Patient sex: F
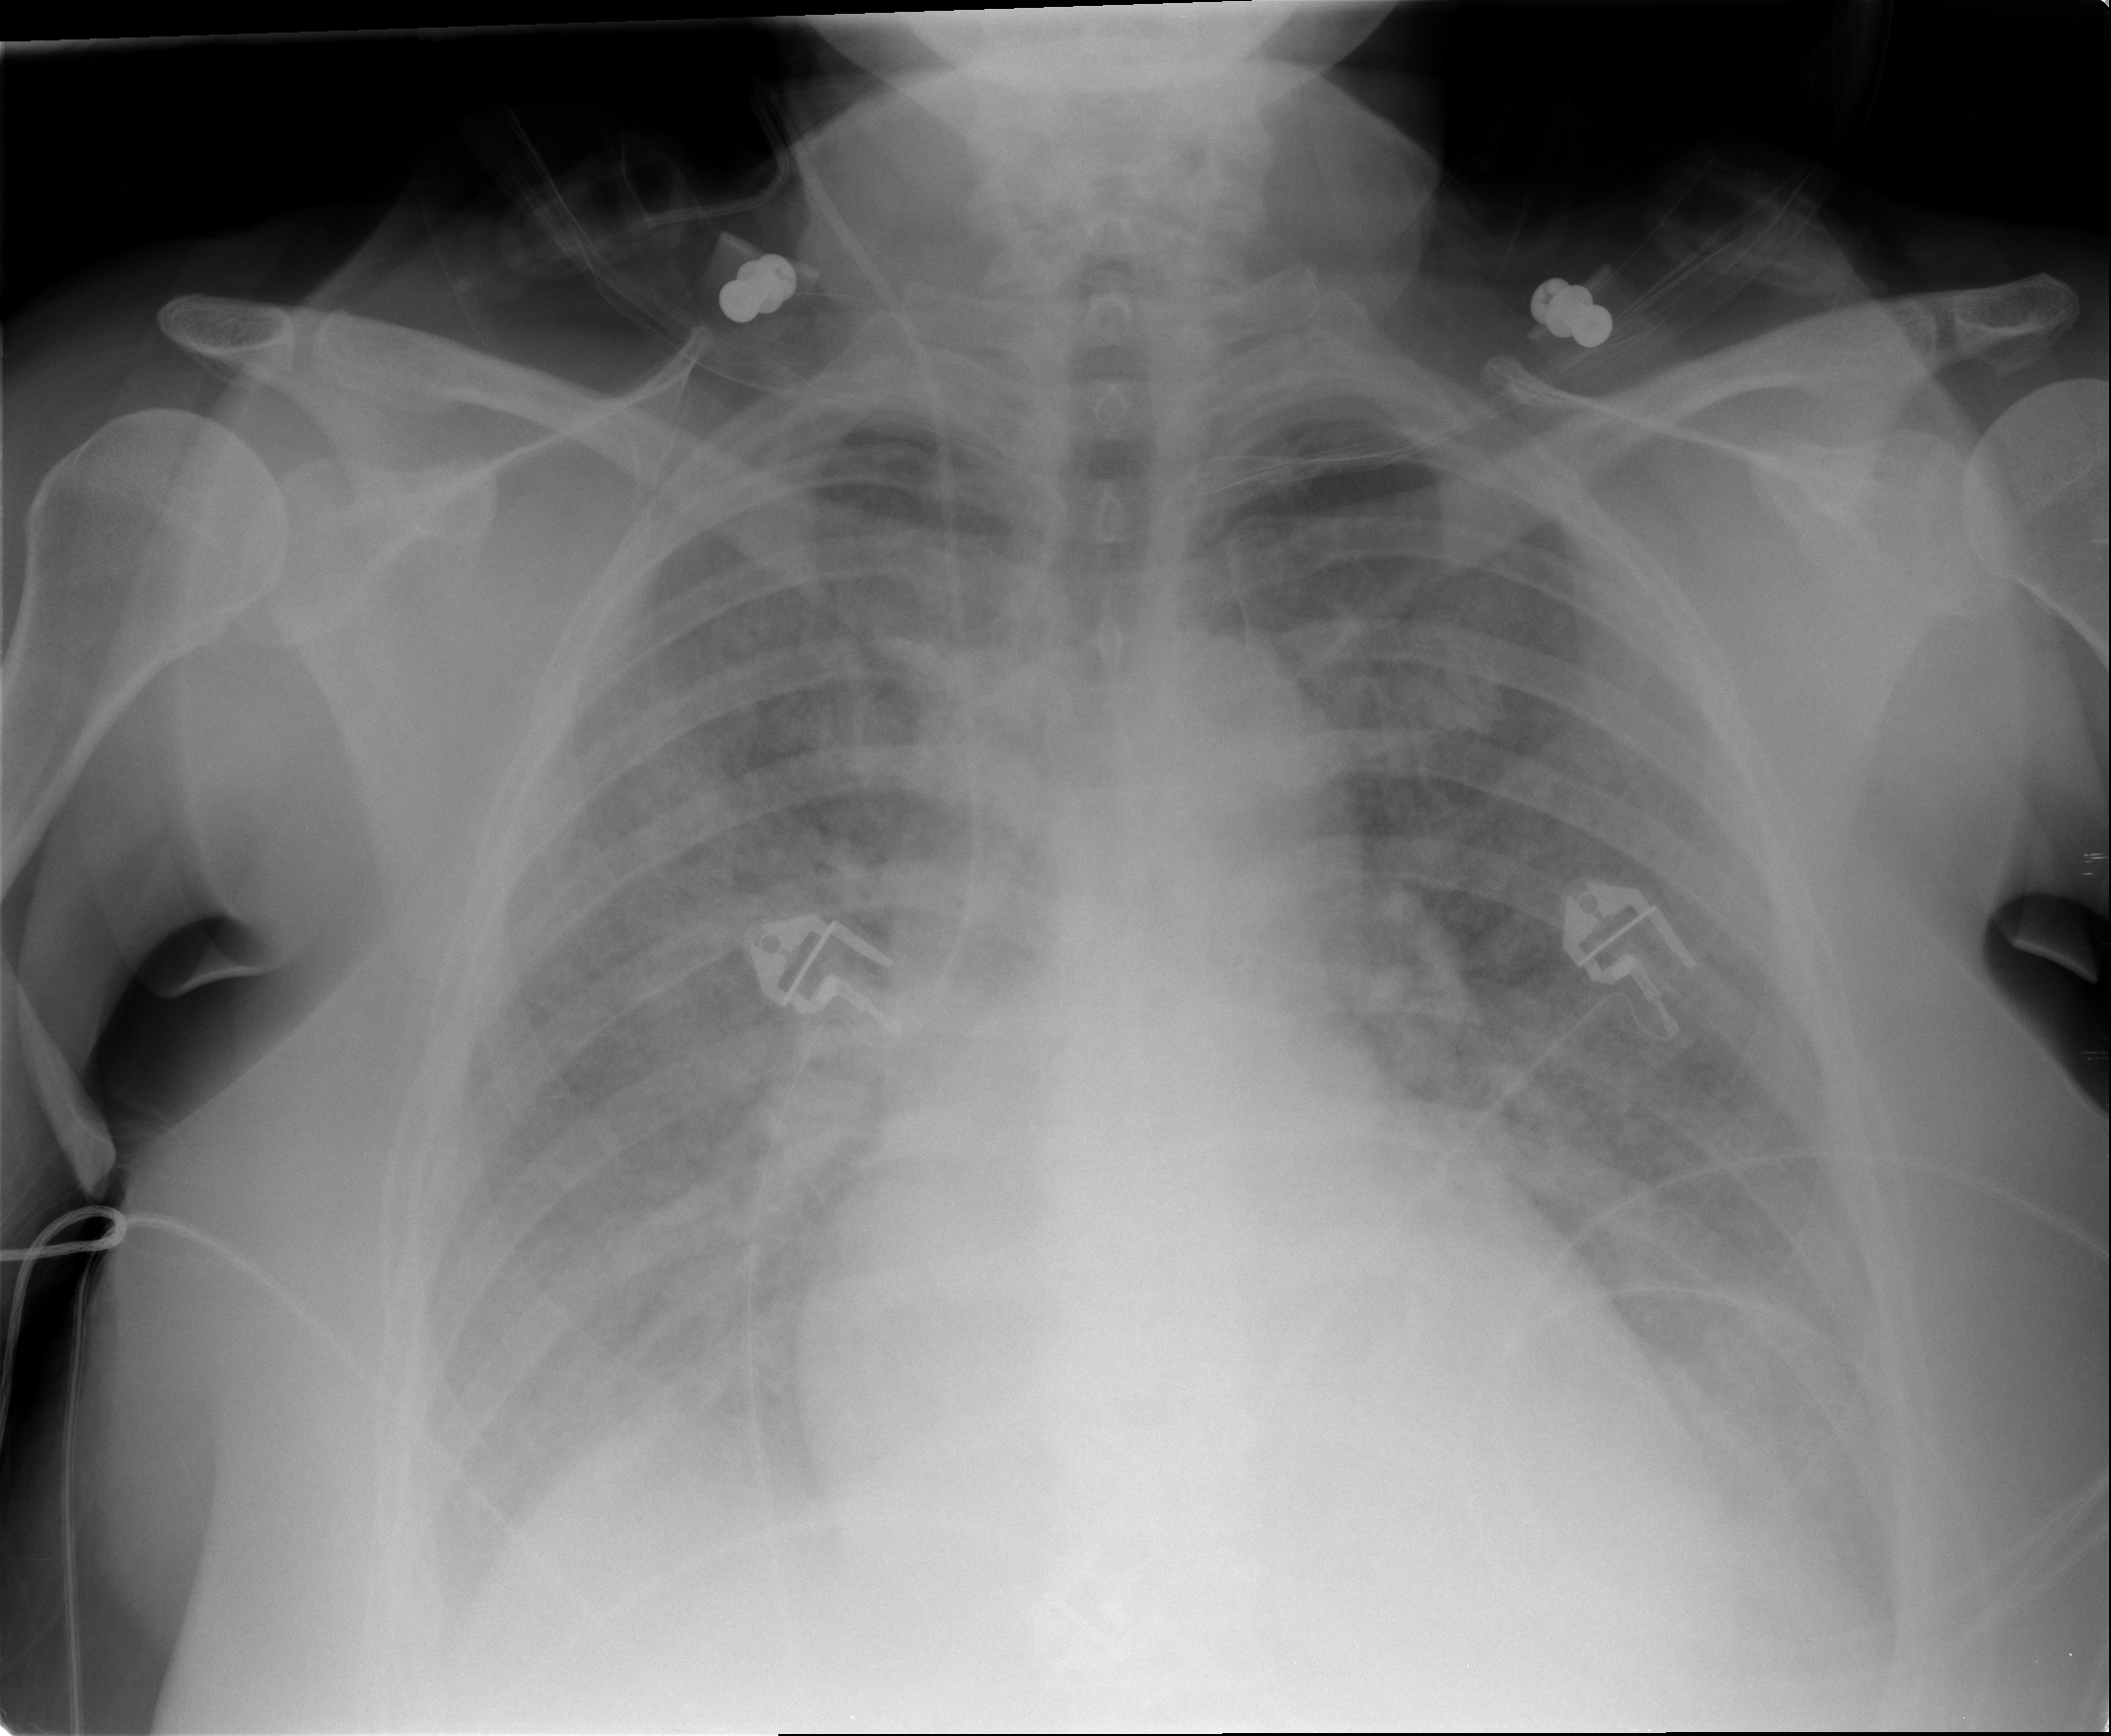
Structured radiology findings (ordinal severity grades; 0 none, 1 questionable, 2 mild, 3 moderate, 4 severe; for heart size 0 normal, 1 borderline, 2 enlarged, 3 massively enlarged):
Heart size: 2
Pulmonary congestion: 2
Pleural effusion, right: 1
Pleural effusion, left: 1
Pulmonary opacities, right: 4
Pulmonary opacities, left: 3
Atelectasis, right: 3
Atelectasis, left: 3